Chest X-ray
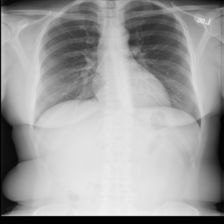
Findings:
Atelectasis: negative
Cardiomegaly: negative
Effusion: negative
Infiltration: negative
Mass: negative
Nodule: negative
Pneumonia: negative
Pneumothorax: negative
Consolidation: negative
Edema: negative
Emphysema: negative
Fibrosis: negative
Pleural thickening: negative
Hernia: negative